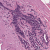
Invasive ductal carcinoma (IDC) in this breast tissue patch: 0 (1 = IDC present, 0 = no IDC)